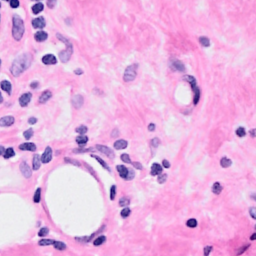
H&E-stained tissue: Breast